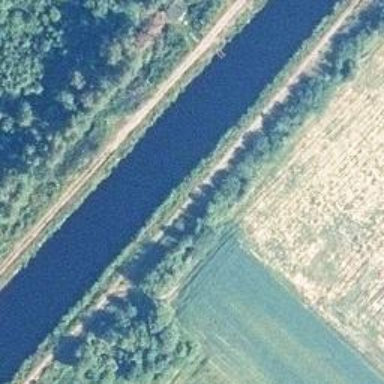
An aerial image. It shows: Canal.